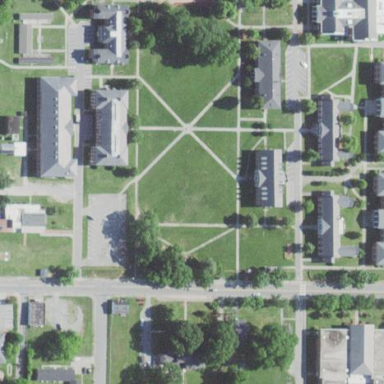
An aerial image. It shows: College.